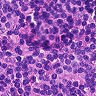
Metastatic tissue present: no